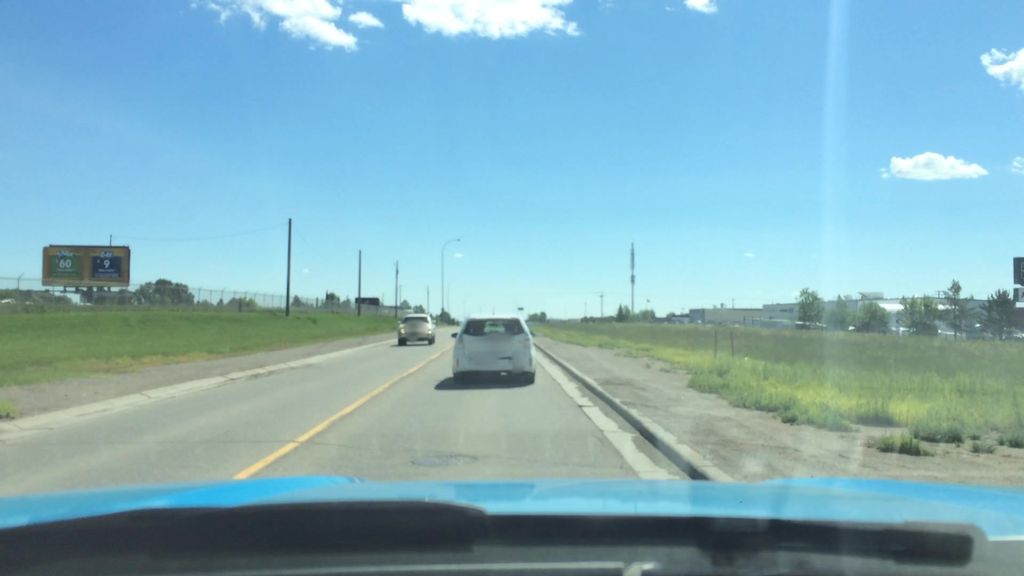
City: calgary